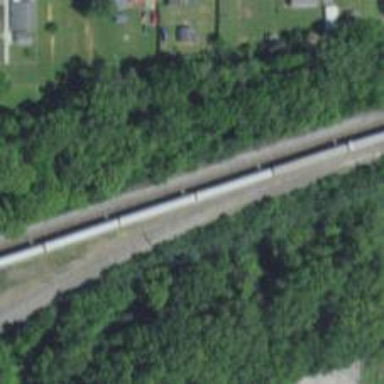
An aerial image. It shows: Railway siding with rails.